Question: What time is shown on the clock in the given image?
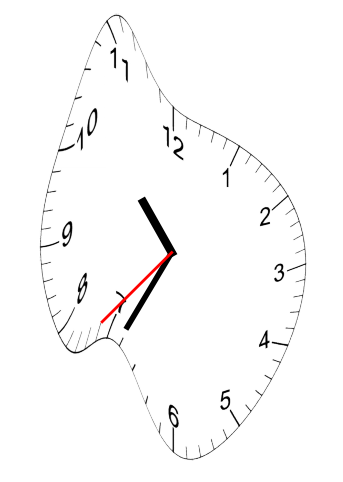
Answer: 10:34:37